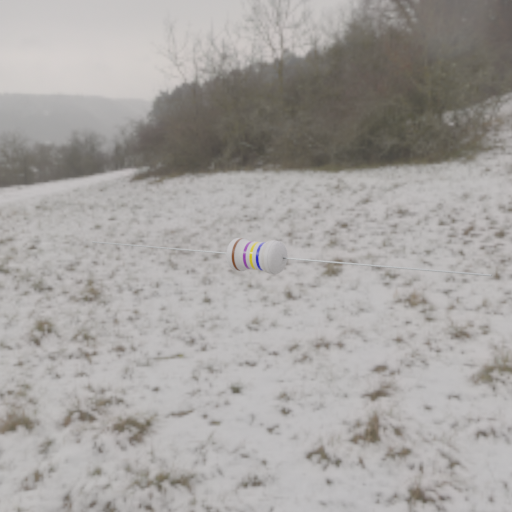
Resistor colour bands (in order): brown, violet, yellow, blue, silver